高三 · 度量几何学
18. 在锐角 $\triangle \mathrm{ABC}$ 中, $\mathrm{AD}$ 是 $\mathrm{BC}$ 边上的高, $\mathrm{DE} \perp \mathrm{AB}, \mathrm{DF} \perp \mathrm{AC}$, 点 $\mathrm{E}, \mathrm{F}$ 是垂足.

求证:E,B,C,F 四点共圆.

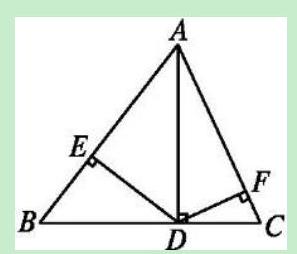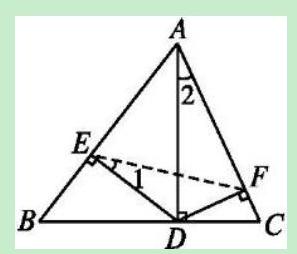
答案: 证明：如图,连接 $\mathrm{EF}$,

$\because \mathrm{DE} \perp \mathrm{AB}, \mathrm{DF} \perp \mathrm{AC}, \therefore \mathrm{A}, \mathrm{E}, \mathrm{D}, \mathrm{F}$ 四点共圆.

$\therefore \angle 1=\angle 2$.

$\because \mathrm{AD}$ 是 $\mathrm{BC}$ 边上的高, $\therefore \angle 1+\angle \mathrm{C}=\angle 2+\angle \mathrm{C}=90^{\circ}$.

$\therefore \angle \mathrm{BEF}+\angle \mathrm{C}=180^{\circ} \therefore \mathrm{B}, \mathrm{E}, \mathrm{F}, \mathrm{C}$ 四点共圆.
解析: : 分析: 本题主要考查了圆内接四边形的性质与判断定理, 解决问题的关键是根据圆内接四边形的性质与判断定理结合所给条件最高辅助线计算即可